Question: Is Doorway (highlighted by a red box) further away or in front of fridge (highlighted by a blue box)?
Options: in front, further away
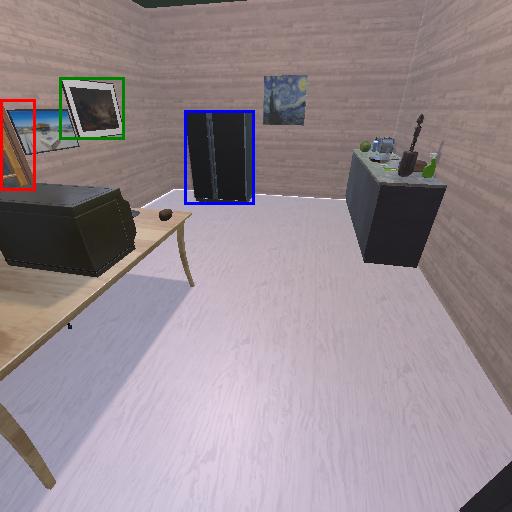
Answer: in front